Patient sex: F
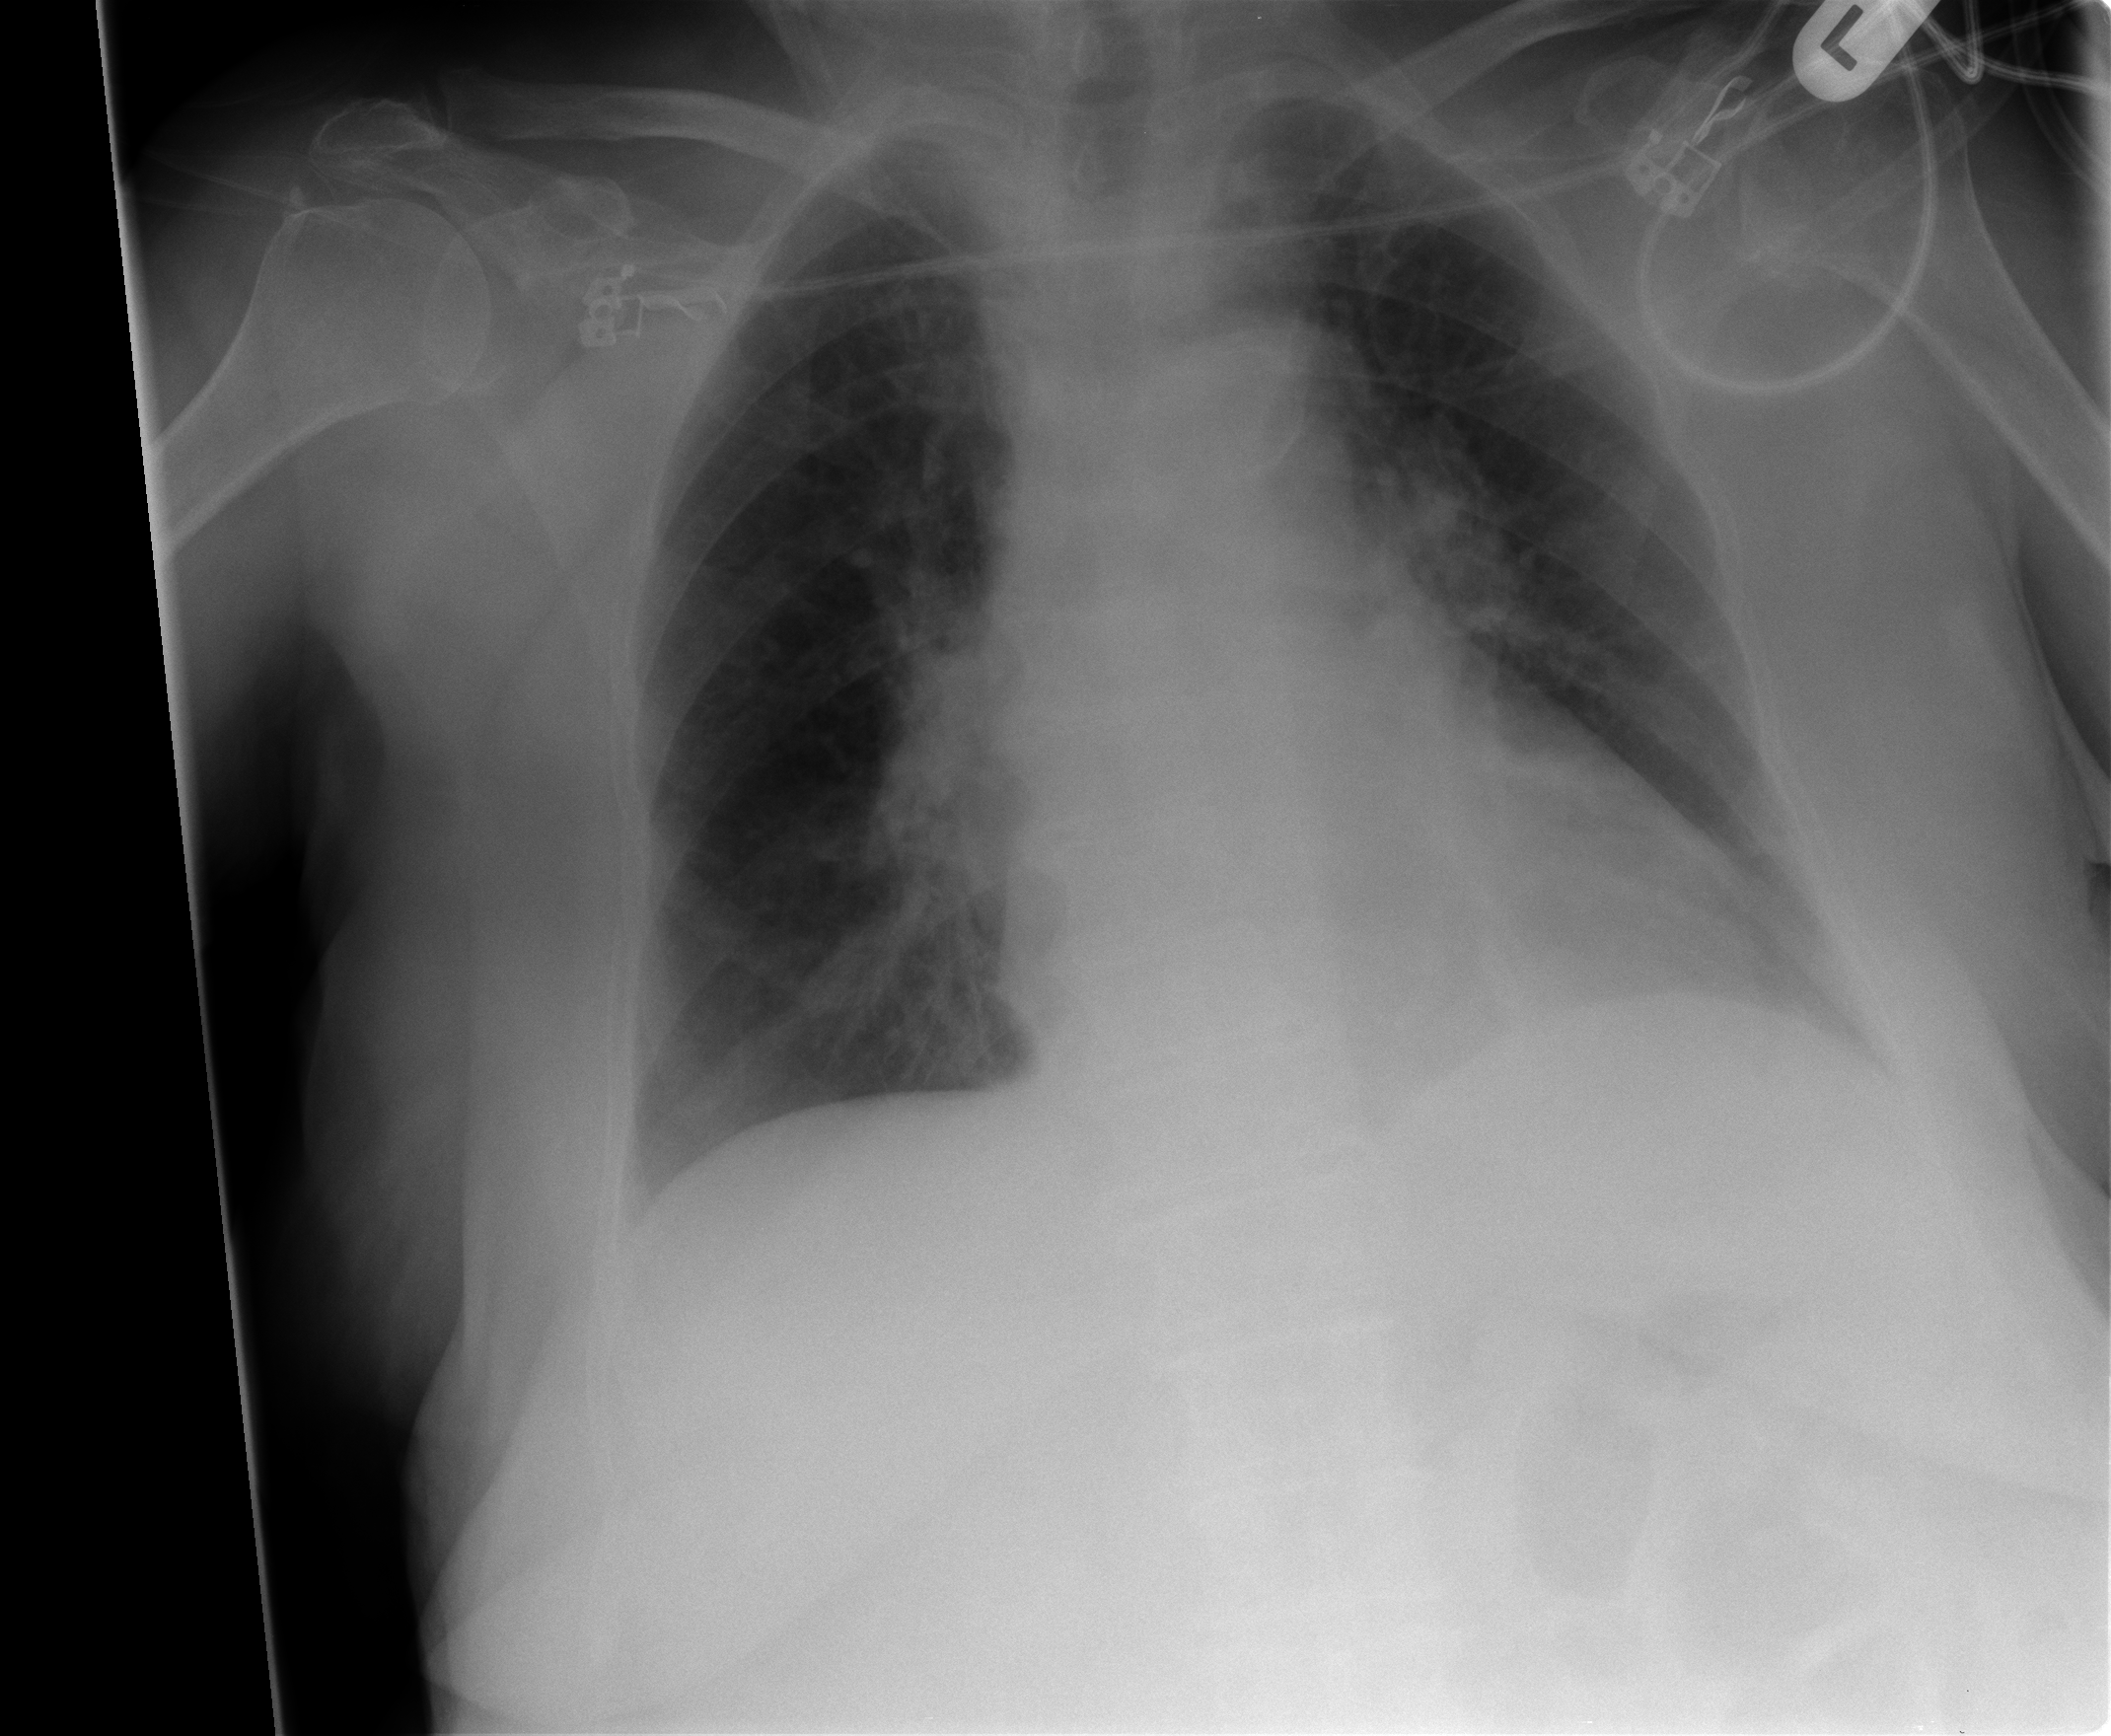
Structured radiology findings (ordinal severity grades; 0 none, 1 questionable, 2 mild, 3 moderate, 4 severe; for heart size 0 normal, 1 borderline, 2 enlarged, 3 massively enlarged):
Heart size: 1
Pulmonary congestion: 1
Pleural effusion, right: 0
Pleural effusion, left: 0
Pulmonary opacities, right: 0
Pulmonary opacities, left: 0
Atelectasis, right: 0
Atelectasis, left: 0